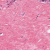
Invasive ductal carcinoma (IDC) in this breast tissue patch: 0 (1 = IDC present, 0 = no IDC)